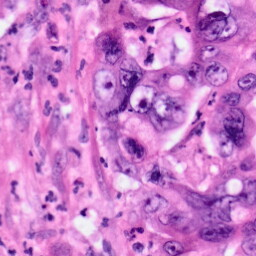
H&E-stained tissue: Pancreatic